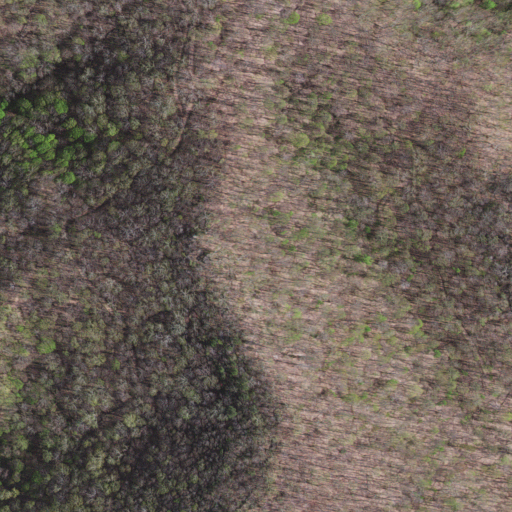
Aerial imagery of ridge(s) in Virginia named Scott Ridge containing only deciduous forest